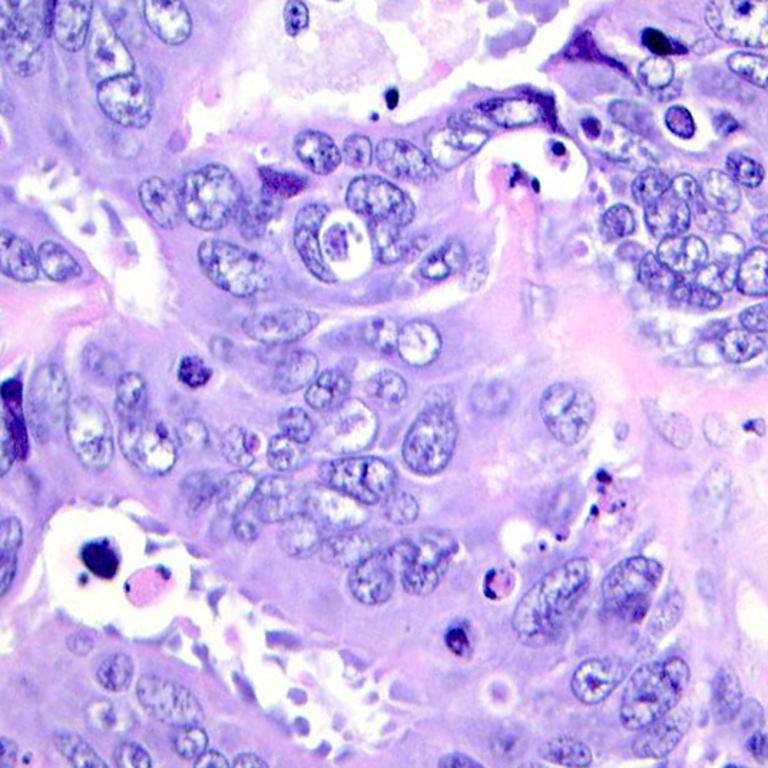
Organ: colon
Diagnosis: adenocarcinomas